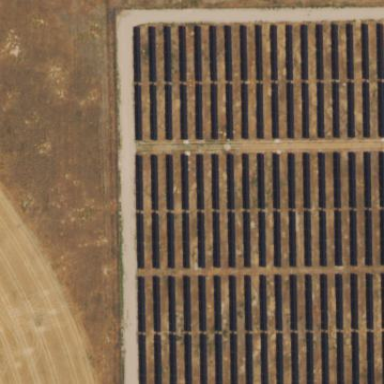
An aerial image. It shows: Solar power generator using photovoltaic panels.